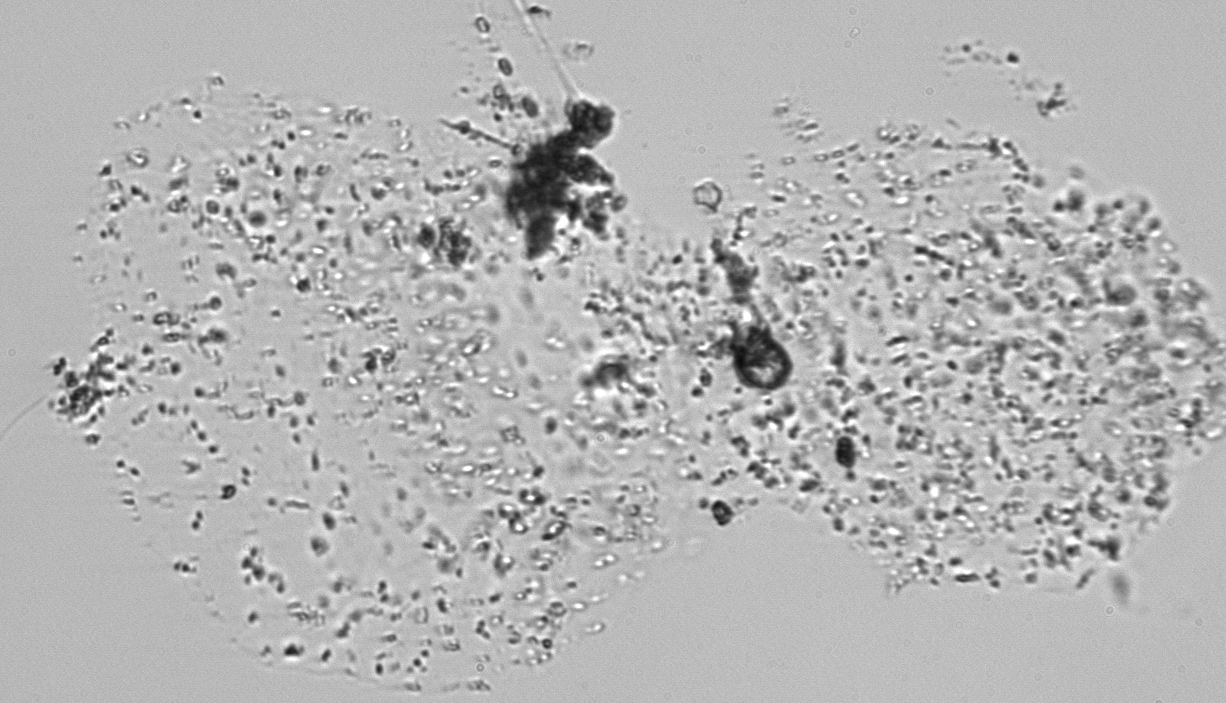
Label: Phaeocystis_debris